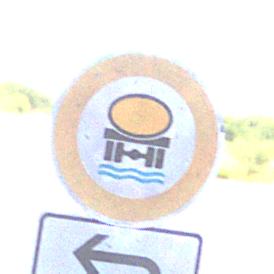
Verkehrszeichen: VerbotFahrzeugeWassergefaehrdenderLadung
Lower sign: RichtungsangabeDurchPfeile2
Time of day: Midday
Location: Roofed (Underpass)
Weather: Clear
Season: NotSpecified
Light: Natural